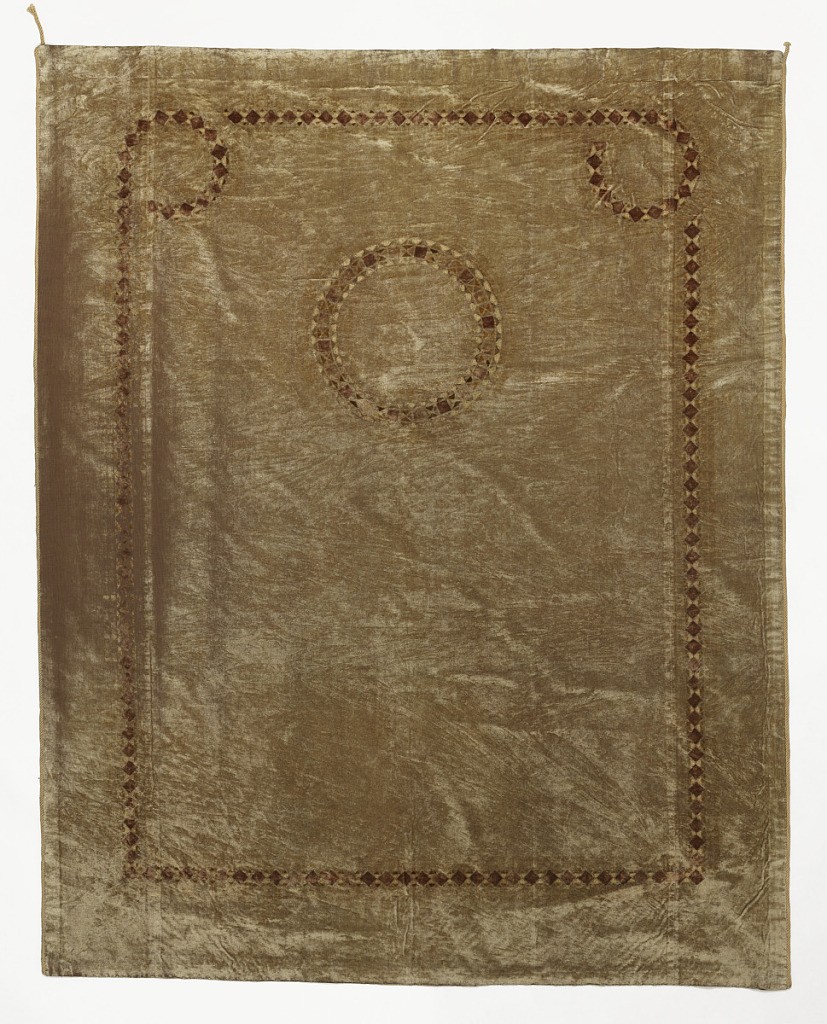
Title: Curtain panel
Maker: Louis Comfort Tiffany, American, 1848–1933
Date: ca. 1897
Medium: Technique: stenciled velvet
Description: Curtain of light brown velvet, stenciled in a simple design of reddish-brown; a central circle and side border.